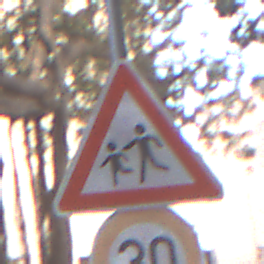
Verkehrszeichen: KinderRechts
Zusatzzeichen unten: Geschwindigkeit30
Umgebung: Outdoor, Suburban
Tageszeit: MorningAfternoon
Wetter: PartlyCloudy
Licht: Natural
Jahreszeit: NotSpecified
Kontrast: LowContrast